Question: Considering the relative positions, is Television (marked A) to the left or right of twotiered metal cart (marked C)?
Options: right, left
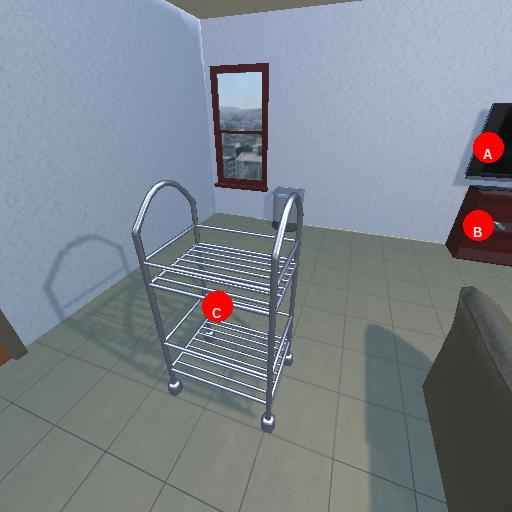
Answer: right